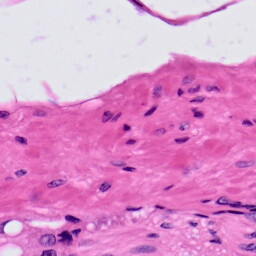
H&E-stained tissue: Prostate